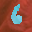
Label: 6